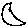
Label: moon